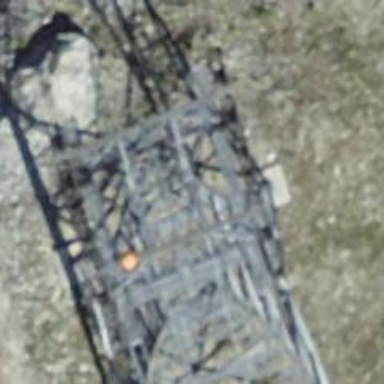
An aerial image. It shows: Pylon for aerialway.